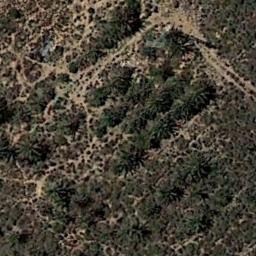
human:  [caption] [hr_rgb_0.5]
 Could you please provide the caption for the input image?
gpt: Chaparral is distributed cluster by cluster on the green land .

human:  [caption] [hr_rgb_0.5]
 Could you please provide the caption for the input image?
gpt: Some chaparrals of different kinds and sizes grow in the desert and some roads go through the desert .

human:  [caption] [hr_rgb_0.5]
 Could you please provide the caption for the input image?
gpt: There are some different kinds of bushes make up the chaparral in the bare land .

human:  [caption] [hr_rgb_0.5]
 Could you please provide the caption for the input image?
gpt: There is a path and scattered trees in the jungle .

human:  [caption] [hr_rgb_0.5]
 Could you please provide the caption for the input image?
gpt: The chaparral is uneven but dense .